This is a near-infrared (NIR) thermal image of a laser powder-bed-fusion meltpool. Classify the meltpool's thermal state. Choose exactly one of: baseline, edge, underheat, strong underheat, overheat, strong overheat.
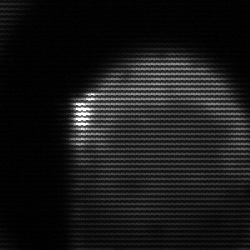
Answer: edge